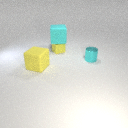
small cyan metal cylinder to the right of large yellow rubber cube